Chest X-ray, PA view. Patient: 60 years old, sex F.
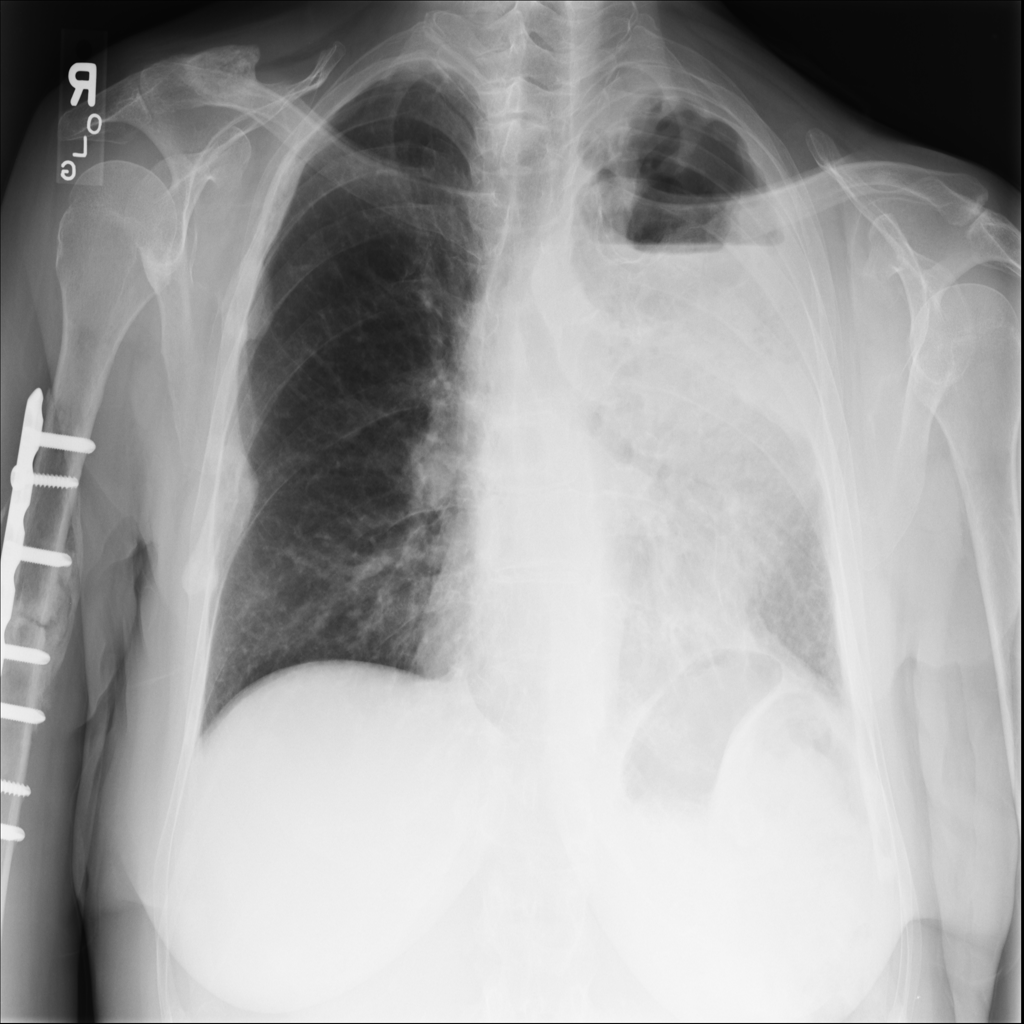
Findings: No Finding